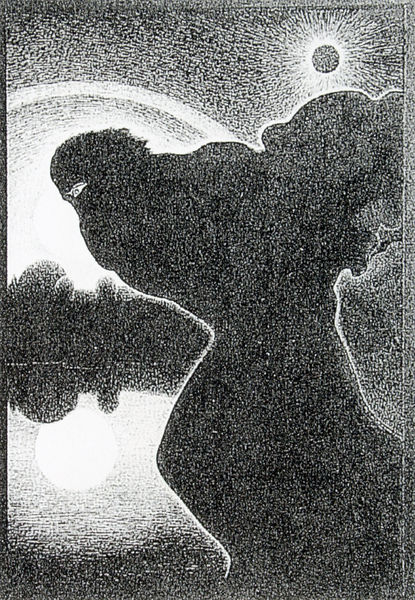
Titel: Silence, Stille
Künstler: Alberto Martini
Schlagwörter: dunkel, himmel, mann, schatten, wasser, weiß, bäume, see, grau, hell, licht, nacht, schwarz, rahmen, horizont, spiegelung, büsche, gebüsch, sonne, figur, paar, kontrast, bogen, abstrakt, spielen, mond, strahlen, vollmond, geist, regenbogen, strahlt, waaer